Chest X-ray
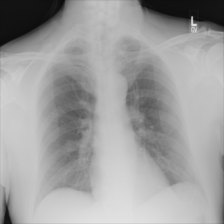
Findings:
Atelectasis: negative
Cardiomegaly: negative
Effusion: negative
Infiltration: negative
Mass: negative
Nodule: positive
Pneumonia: negative
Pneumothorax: negative
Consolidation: negative
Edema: negative
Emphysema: negative
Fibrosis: negative
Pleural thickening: negative
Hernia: negative